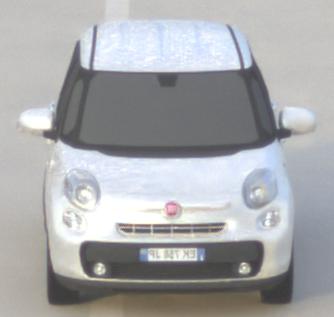
Make: Fiat
Model: 500L 1.4 16V
Detailed model: 500L (199)
Model produced from: 2012/10
Model produced until: 2017/05
Doors: 5
Color: white
Road condition: dry road
Daytime: sunrise or sunset
Contrast: low contrast